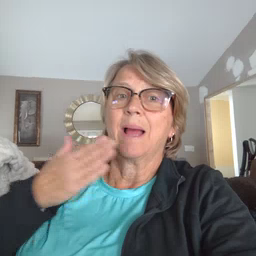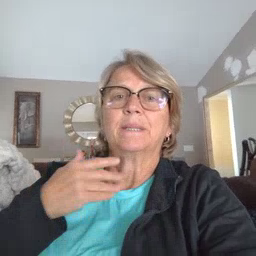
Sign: happy